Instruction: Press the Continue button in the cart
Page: cart
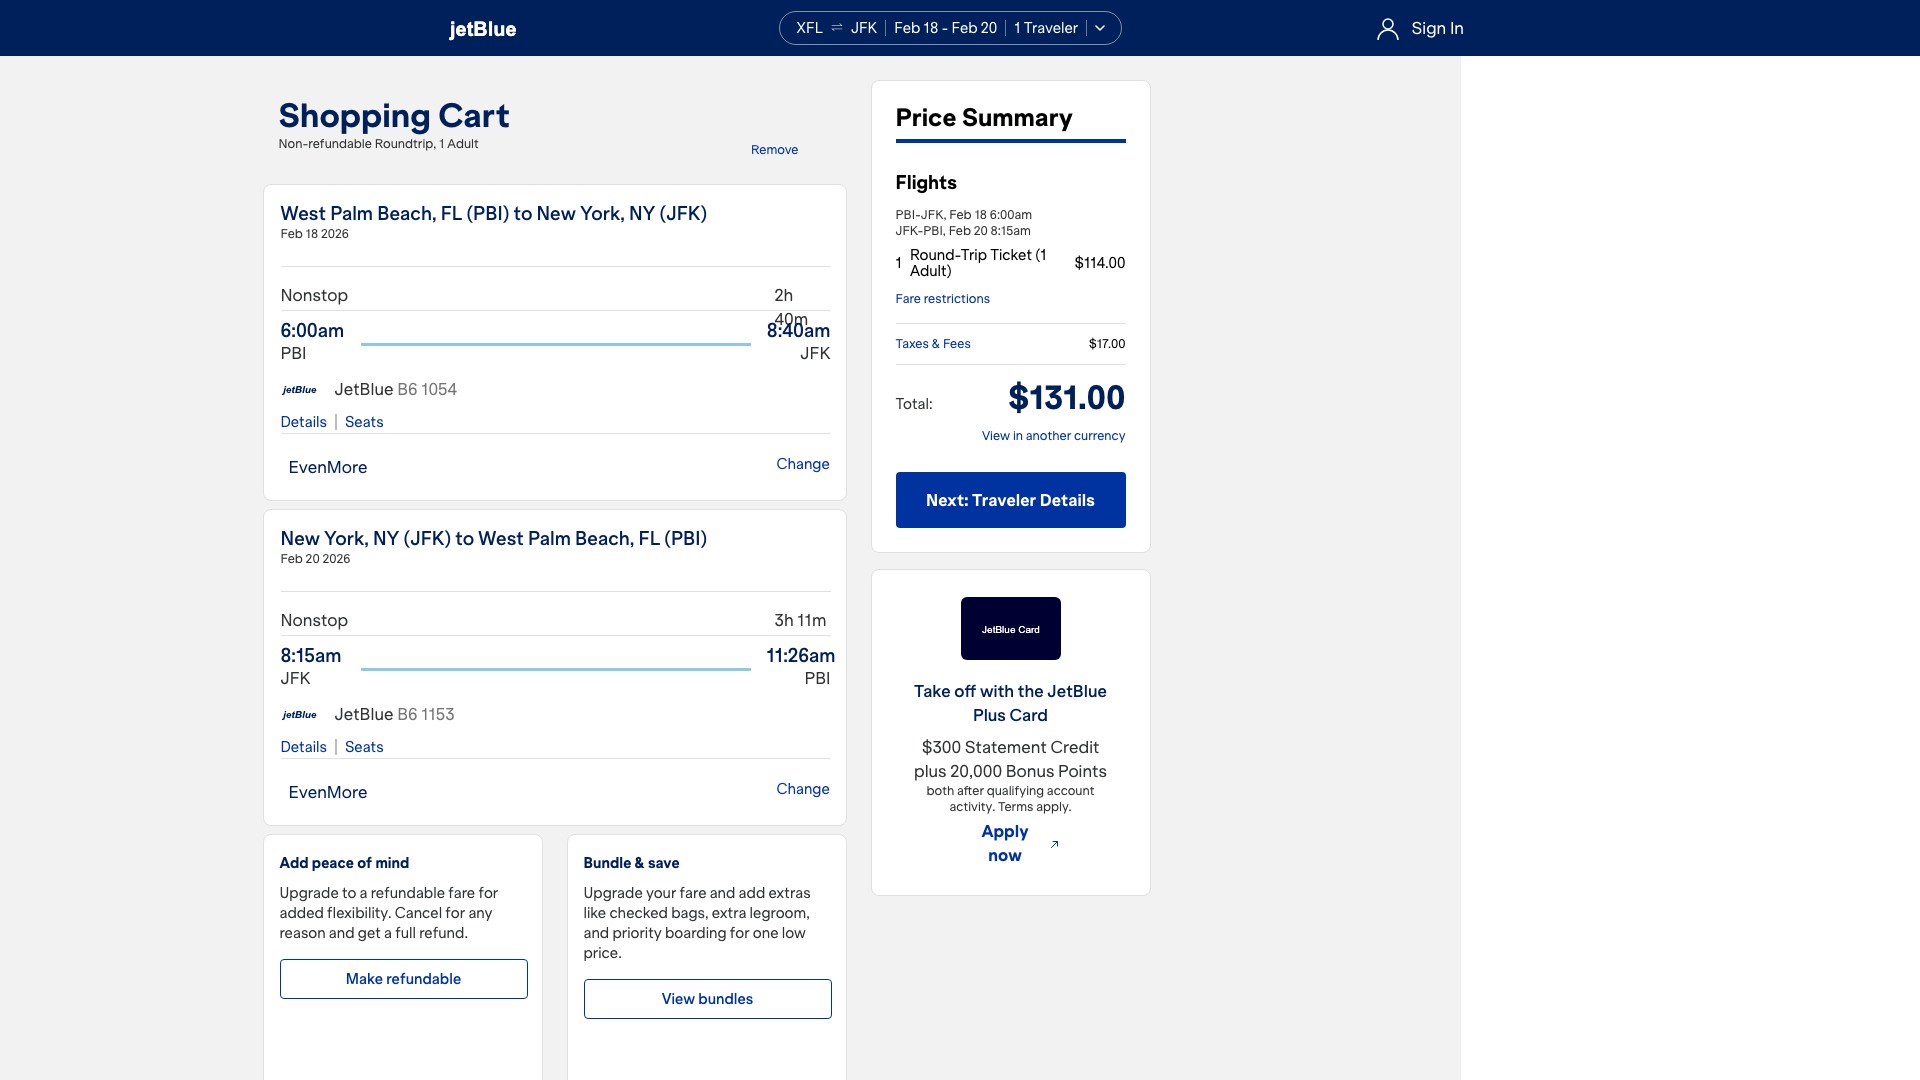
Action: click